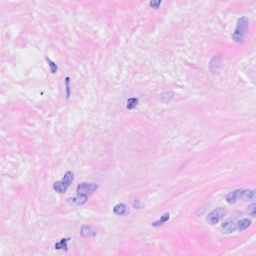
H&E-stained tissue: Breast